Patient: sex M, age 45
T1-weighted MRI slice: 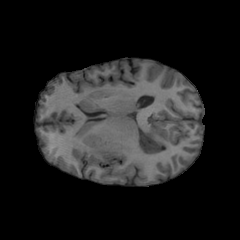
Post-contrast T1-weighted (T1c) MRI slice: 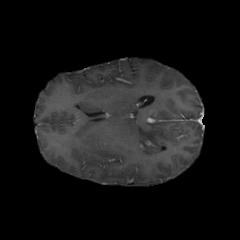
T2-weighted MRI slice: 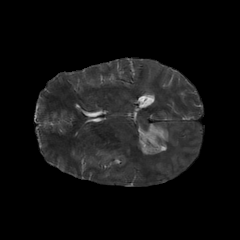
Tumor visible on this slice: yes
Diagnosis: Astrocytoma, IDH-mutant
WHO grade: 2